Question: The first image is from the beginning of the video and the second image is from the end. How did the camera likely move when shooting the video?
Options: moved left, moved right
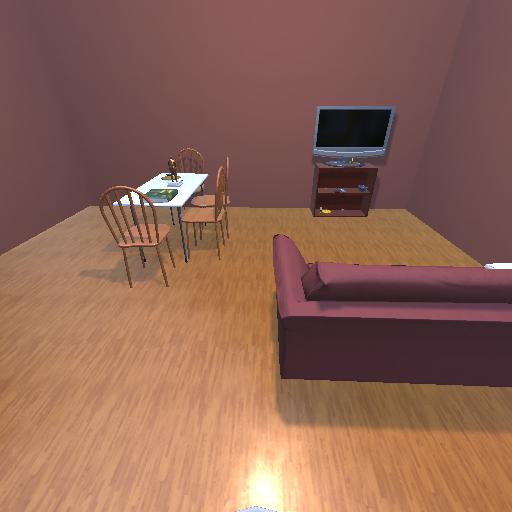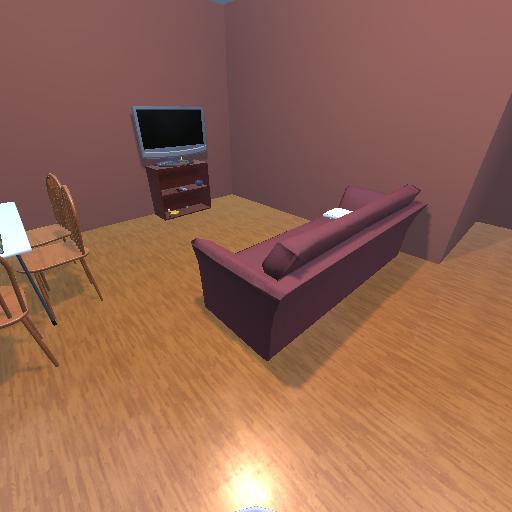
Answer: moved left